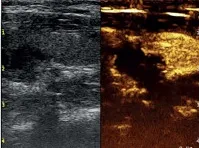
Radiofrequency ablation of the parathyroid glands. Ultrasound images (left) and ultrasound contrast images (right) of left superior.
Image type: radiology (ultrasound)